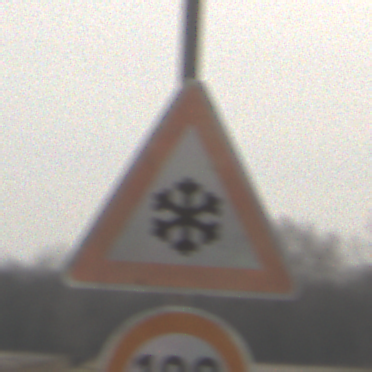
Verkehrszeichen: SchneeOderEisglaette
Zusatzzeichen unten: Geschwindigkeit120
Umgebung: Outdoor, Nature
Tageszeit: MorningAfternoon
Wetter: PartlyCloudy
Licht: Natural
Jahreszeit: Winter
Kontrast: MediumContrast